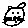
Label: cat